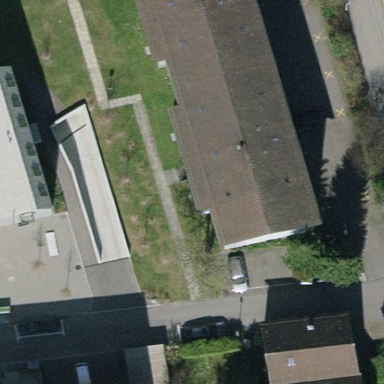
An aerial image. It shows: Apartment building with gabled roof made of roof tiles.